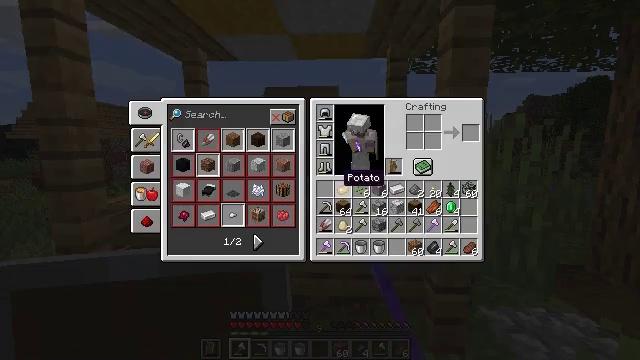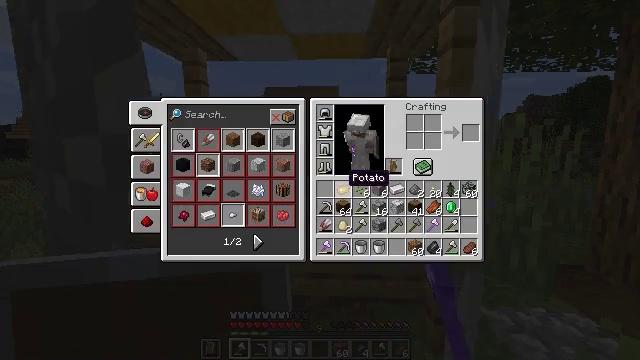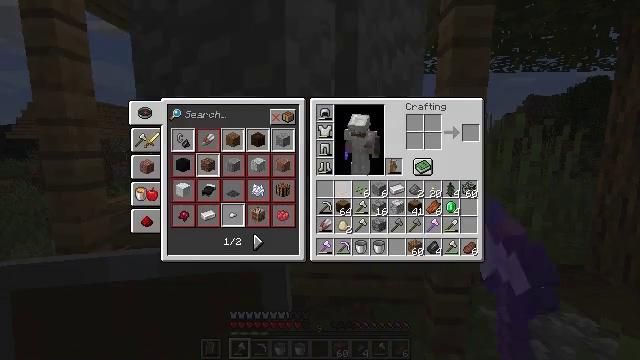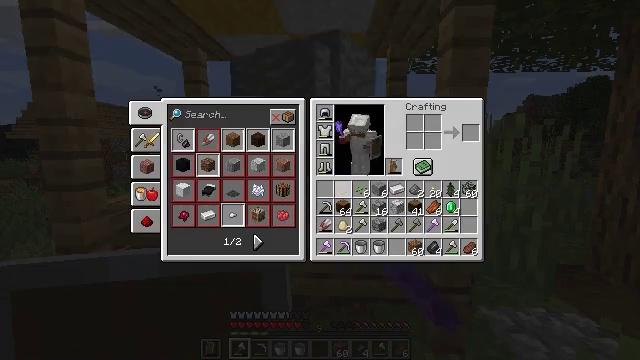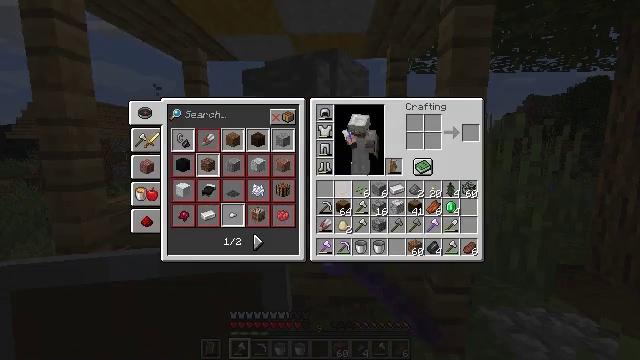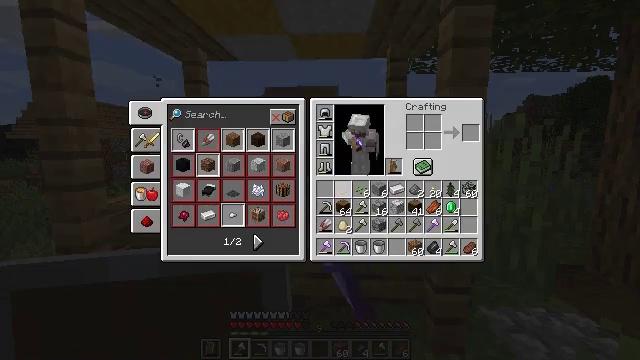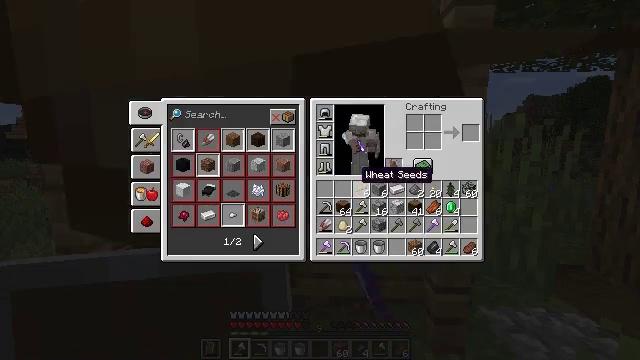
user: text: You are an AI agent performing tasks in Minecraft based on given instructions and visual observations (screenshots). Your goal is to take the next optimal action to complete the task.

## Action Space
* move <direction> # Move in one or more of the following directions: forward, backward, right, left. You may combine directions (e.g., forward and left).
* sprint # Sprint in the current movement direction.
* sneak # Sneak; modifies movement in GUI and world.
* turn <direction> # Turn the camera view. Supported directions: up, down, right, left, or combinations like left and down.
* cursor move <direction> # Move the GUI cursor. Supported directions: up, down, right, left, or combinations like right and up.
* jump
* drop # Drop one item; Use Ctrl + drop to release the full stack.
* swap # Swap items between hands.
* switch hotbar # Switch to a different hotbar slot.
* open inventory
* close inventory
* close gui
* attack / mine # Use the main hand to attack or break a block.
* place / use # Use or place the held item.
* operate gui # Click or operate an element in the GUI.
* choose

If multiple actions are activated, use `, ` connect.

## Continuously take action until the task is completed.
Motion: motion action
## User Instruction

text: Remove a potato from the inventory.
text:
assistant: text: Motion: sprint, open gui
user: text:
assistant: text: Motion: sprint, drop
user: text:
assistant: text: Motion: sprint, drop
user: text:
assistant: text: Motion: sprint, drop
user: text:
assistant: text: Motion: sprint, cursor move right
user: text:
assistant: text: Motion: sprint
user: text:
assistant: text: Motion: sprint